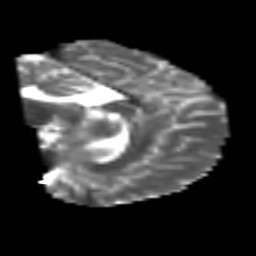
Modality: T2w
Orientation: sagittal
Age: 25
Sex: male
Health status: healthy